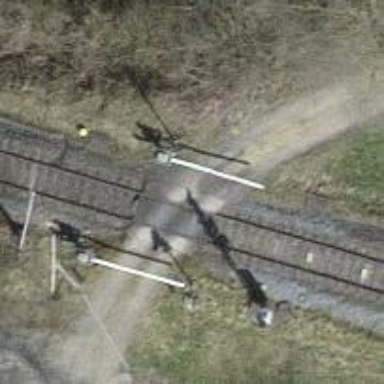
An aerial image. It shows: Full barrier level crossing on railway.